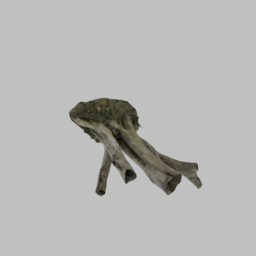
Label: nature